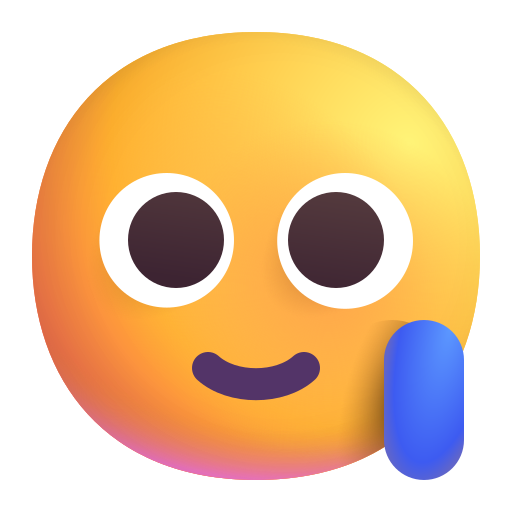
smiling face with tear color